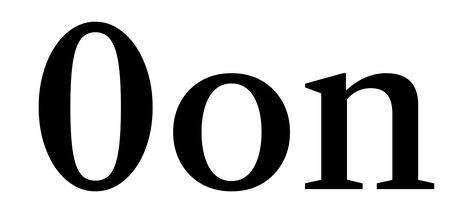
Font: LibreCaslonText_Medium